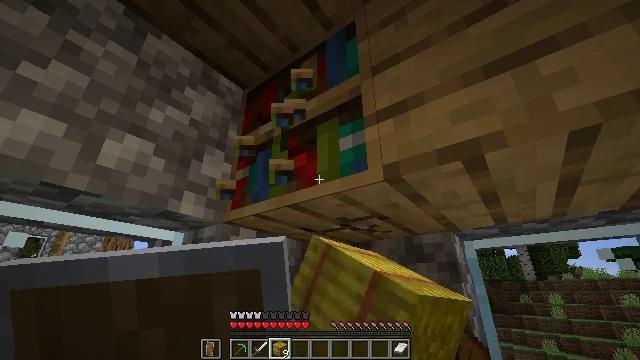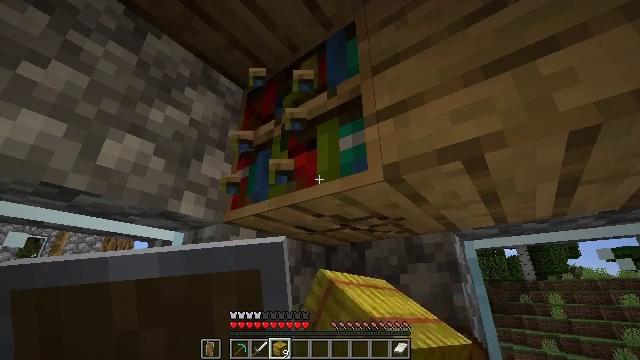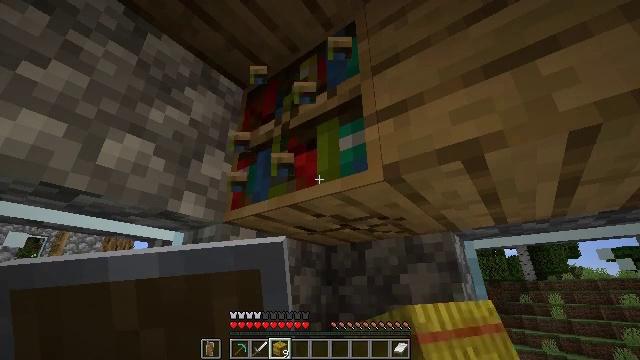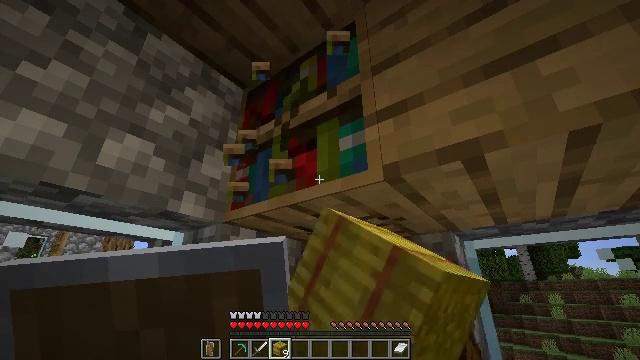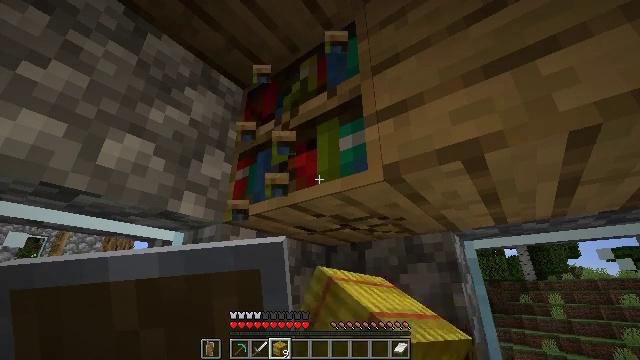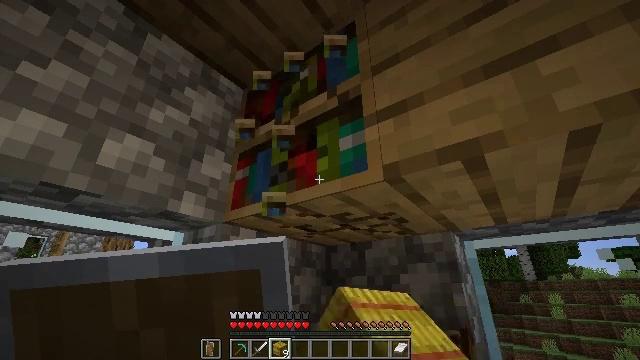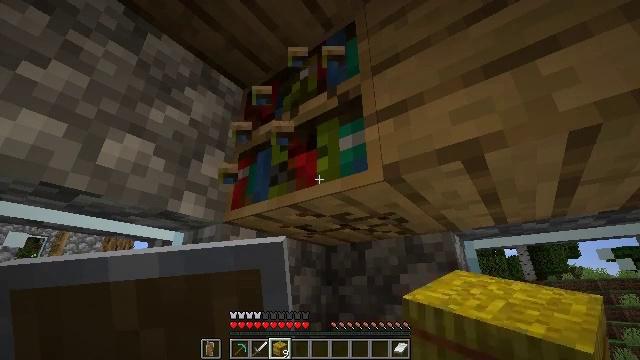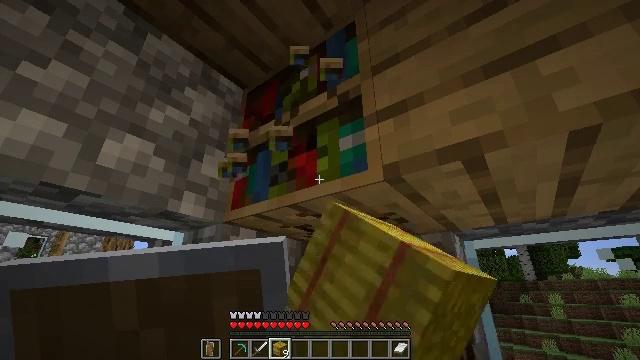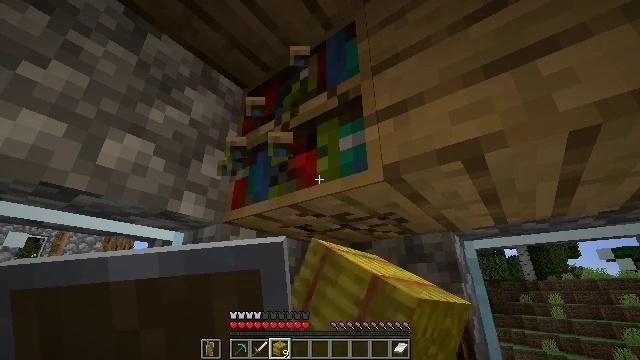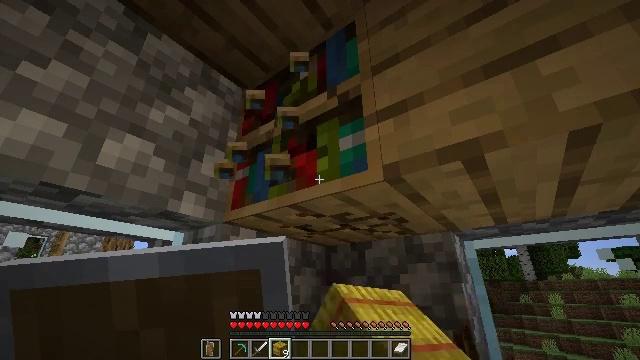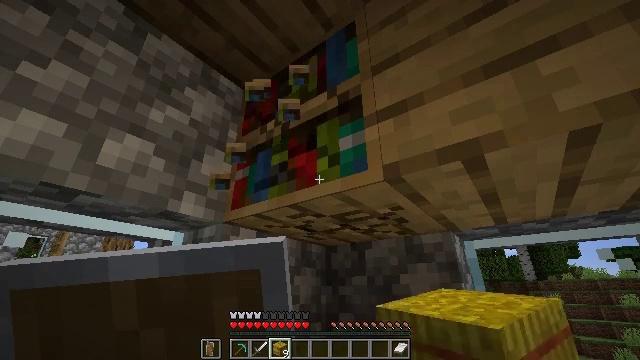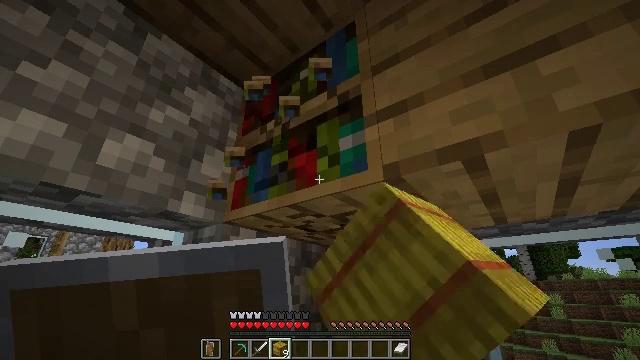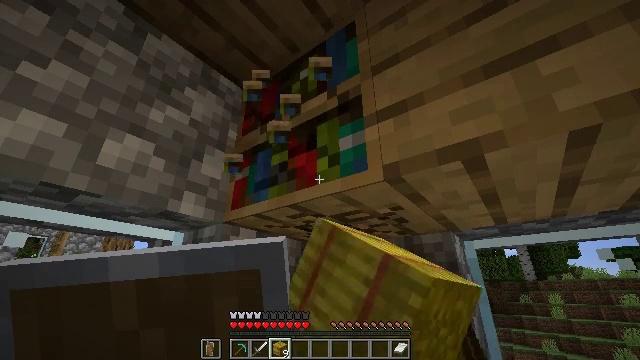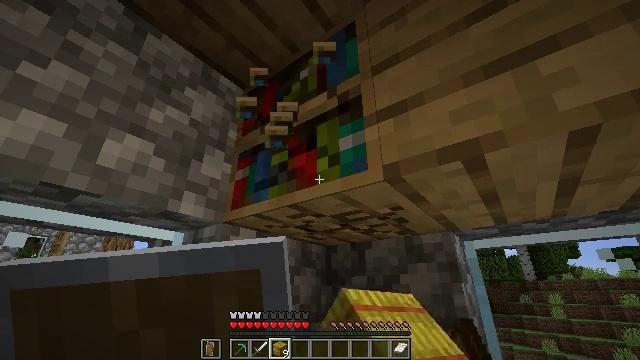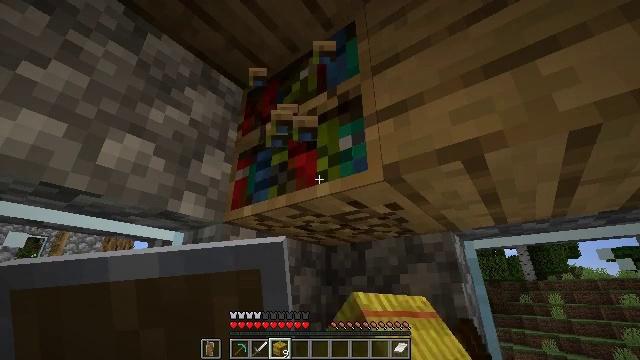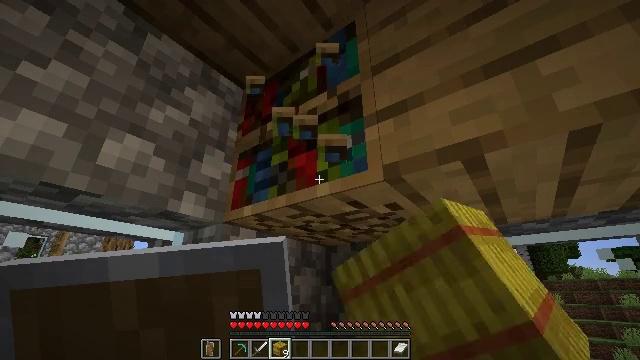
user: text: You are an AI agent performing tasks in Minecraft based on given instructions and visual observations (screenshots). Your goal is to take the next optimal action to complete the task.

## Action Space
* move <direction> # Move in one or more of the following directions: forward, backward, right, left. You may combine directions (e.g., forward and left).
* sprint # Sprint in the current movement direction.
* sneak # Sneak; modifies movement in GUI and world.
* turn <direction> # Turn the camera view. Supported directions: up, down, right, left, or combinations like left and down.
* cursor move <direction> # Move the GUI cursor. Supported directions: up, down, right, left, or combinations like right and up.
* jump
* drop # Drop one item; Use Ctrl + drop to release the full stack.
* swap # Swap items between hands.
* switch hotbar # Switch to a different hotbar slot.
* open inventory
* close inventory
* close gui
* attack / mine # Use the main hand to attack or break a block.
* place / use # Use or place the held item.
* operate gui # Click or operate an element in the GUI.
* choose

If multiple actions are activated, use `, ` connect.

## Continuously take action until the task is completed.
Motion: motion action
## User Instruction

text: Destroy the bookshelf.
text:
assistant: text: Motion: attack / mine
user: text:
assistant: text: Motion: attack / mine
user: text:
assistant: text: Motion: attack / mine
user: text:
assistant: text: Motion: attack / mine
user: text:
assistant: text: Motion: attack / mine
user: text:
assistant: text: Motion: attack / mine
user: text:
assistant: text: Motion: attack / mine
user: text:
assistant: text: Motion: attack / mine
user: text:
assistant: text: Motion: attack / mine
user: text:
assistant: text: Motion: attack / mine
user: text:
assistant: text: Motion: attack / mine
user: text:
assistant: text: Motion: attack / mine
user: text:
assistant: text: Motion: attack / mine
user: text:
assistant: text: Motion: attack / mine
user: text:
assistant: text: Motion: attack / mine
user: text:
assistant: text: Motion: attack / mine
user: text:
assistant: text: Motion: attack / mine
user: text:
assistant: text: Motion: attack / mine
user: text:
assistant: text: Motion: attack / mine
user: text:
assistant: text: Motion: attack / mine
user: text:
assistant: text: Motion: attack / mine
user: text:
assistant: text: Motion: attack / mine
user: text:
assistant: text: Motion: attack / mine
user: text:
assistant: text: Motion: attack / mine
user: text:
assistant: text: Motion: attack / mine
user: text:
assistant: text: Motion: attack / mine
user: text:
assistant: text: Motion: attack / mine
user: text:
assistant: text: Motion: attack / mine
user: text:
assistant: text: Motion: attack / mine
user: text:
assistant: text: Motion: turn right and down, attack / mine